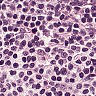
Metastatic tissue present: no